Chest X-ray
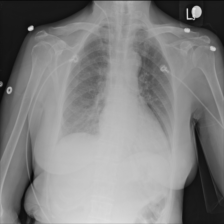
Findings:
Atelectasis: negative
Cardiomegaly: negative
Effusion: negative
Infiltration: negative
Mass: negative
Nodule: negative
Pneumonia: negative
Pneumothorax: negative
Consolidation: negative
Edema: negative
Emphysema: negative
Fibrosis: negative
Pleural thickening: negative
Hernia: negative